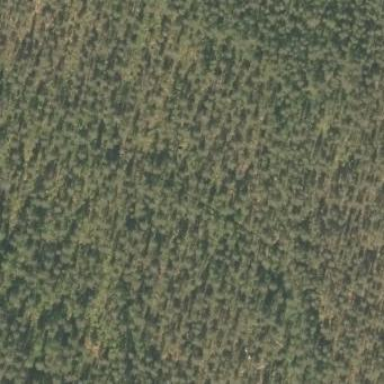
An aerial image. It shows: Woodland with needle-leaved trees.